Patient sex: F
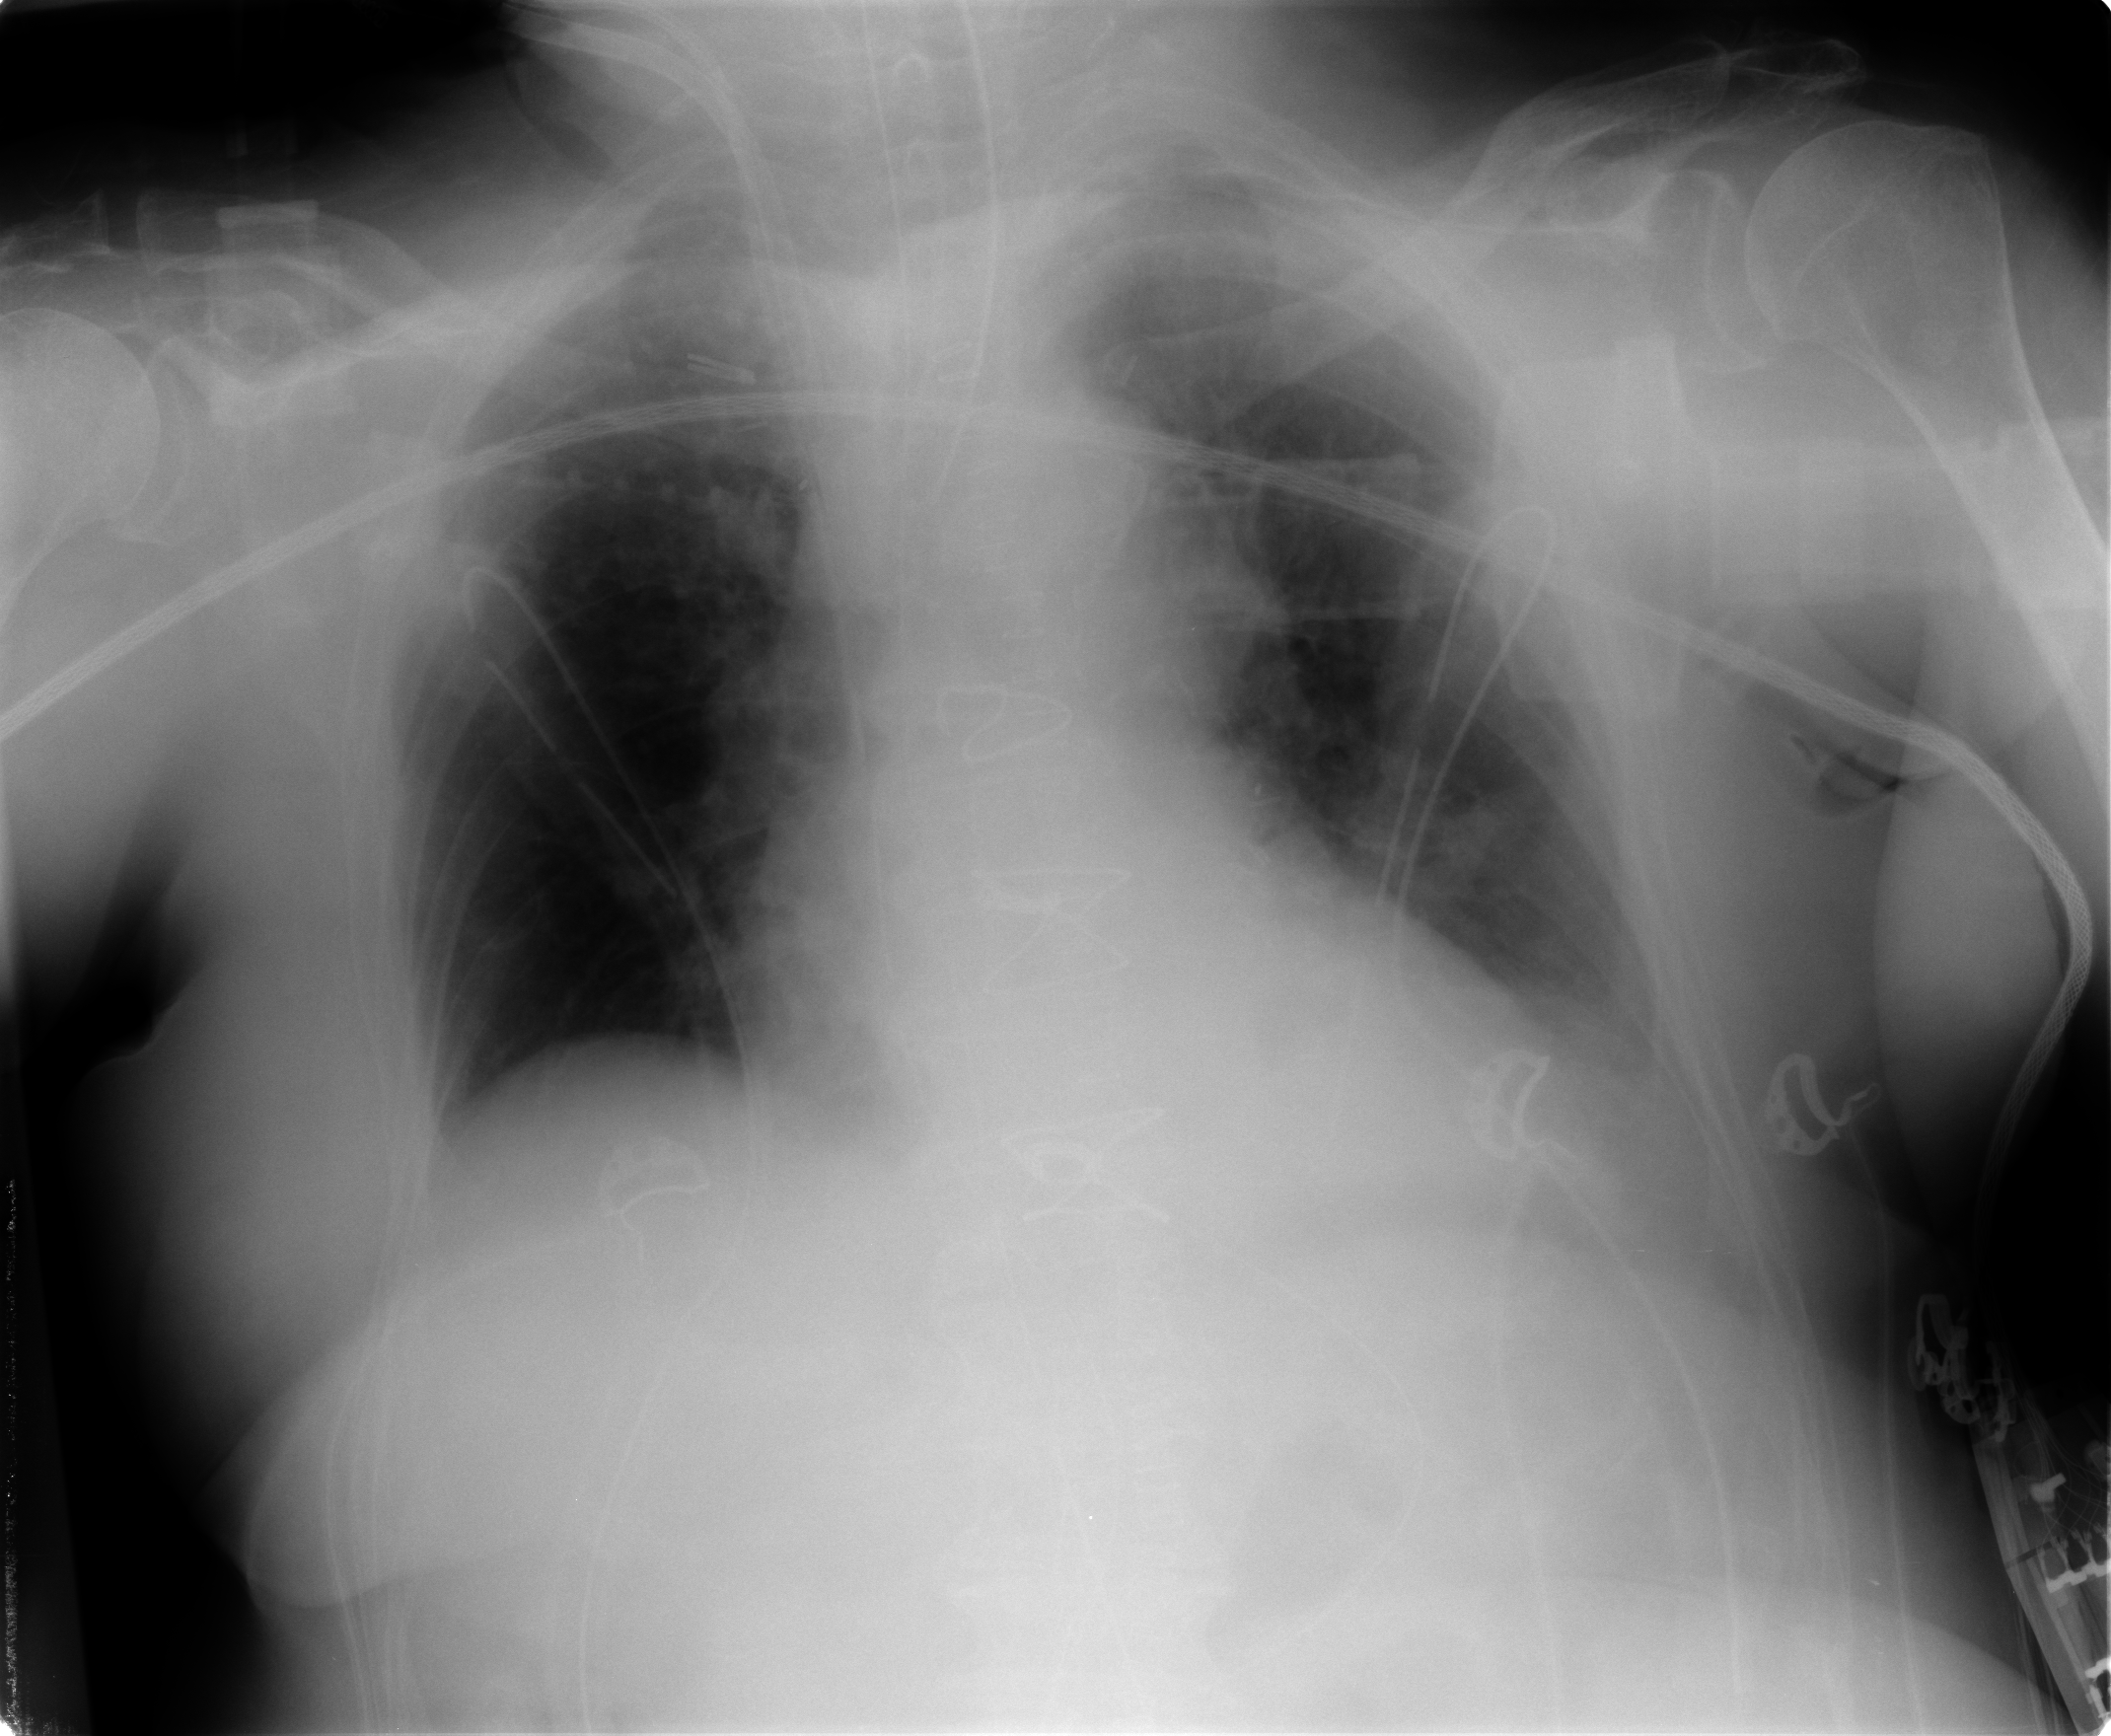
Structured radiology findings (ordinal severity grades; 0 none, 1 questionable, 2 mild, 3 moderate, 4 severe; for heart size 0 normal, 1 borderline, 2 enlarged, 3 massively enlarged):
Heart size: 0
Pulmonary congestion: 2
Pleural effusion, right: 1
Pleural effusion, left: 1
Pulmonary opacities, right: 0
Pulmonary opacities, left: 0
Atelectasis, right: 0
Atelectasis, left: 2